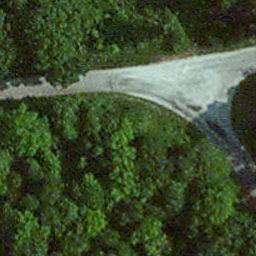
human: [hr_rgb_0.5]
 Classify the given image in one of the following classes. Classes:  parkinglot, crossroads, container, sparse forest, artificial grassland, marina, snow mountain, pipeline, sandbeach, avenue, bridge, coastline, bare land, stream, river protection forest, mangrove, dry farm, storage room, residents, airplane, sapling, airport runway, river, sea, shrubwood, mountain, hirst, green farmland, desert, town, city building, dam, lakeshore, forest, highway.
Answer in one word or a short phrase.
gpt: avenue